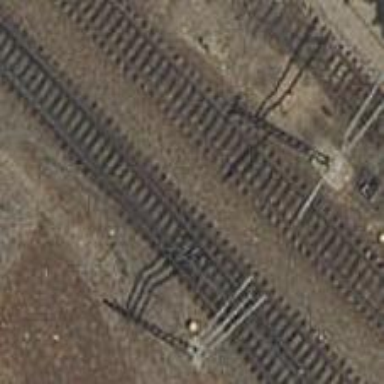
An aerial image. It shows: Railway switch.